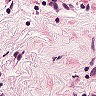
Metastatic tissue present: no